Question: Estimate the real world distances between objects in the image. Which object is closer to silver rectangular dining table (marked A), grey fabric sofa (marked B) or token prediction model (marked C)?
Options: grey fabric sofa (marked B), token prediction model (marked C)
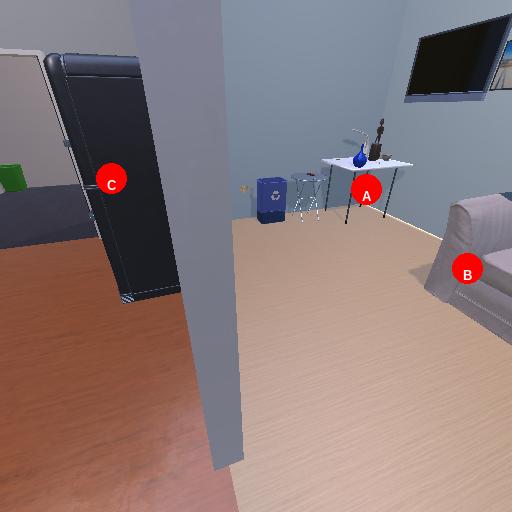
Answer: grey fabric sofa (marked B)